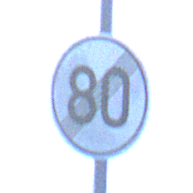
Verkehrszeichen: EndeGeschwindigkeit80
Umgebung: Outdoor, Nature
Tageszeit: MorningAfternoon
Wetter: PartlyCloudy
Licht: Natural
Jahreszeit: NotSpecified
Kontrast: HighContrast